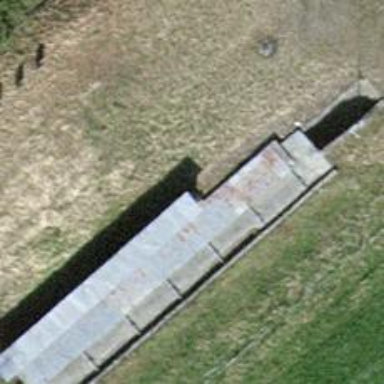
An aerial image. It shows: Retaining wall.